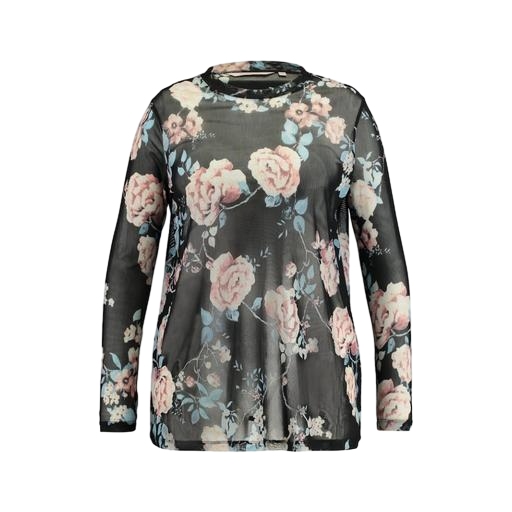
black plus size printed t-shirt only macy, black plus size printed mesh blouse, multicolor floral-print t-shirt only macy, white background